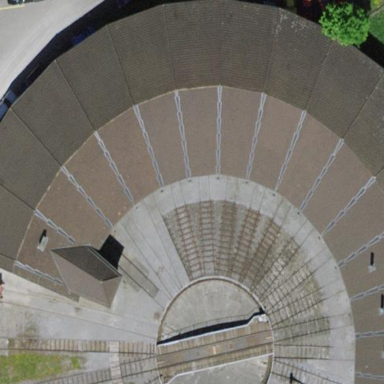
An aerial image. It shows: Roundhouse building near railway.